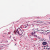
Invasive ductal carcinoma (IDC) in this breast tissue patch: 0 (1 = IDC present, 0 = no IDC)